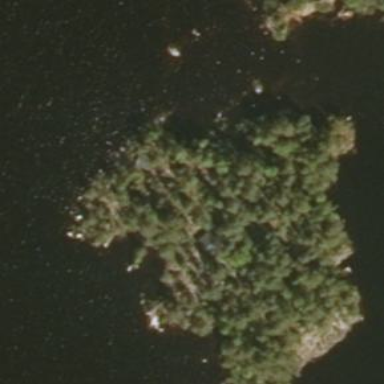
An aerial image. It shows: Image showing island.